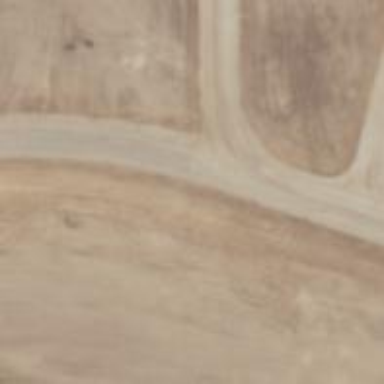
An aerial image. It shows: Raceway road.